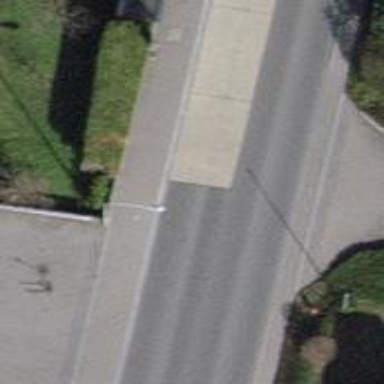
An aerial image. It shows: Bus stop with designated public transport stop position.